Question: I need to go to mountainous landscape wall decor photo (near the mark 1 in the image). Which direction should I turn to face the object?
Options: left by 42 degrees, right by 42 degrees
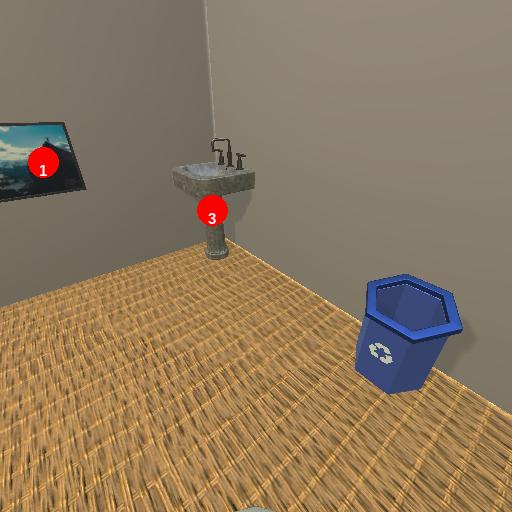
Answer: left by 42 degrees